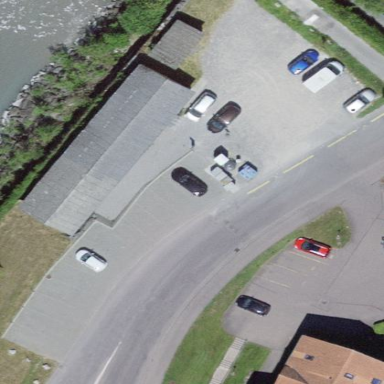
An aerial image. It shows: Paved parking area.